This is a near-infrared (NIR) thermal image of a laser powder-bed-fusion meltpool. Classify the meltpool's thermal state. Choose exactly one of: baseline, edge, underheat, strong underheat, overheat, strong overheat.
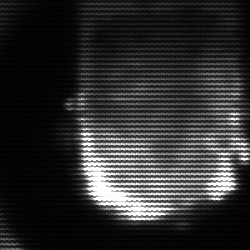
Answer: baseline